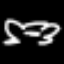
Label: frog